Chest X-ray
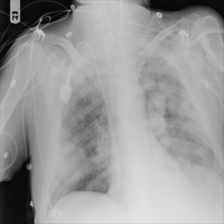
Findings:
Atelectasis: negative
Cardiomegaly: negative
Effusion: negative
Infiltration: positive
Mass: positive
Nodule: negative
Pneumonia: negative
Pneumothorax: negative
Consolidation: positive
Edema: negative
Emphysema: negative
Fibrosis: negative
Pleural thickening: negative
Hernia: negative